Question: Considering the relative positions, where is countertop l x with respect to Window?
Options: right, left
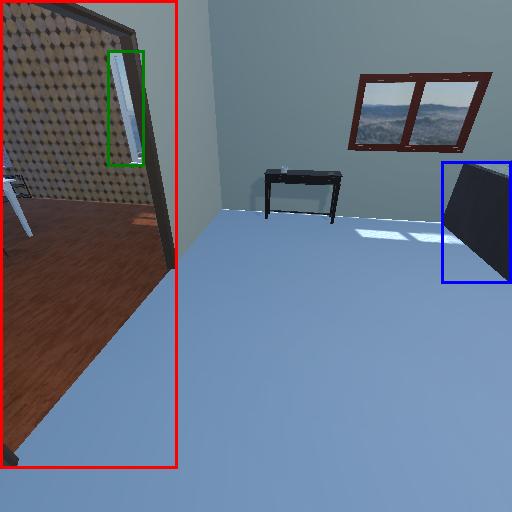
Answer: right